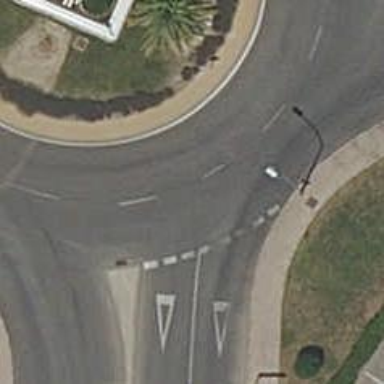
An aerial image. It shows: Road with "give way" sign.